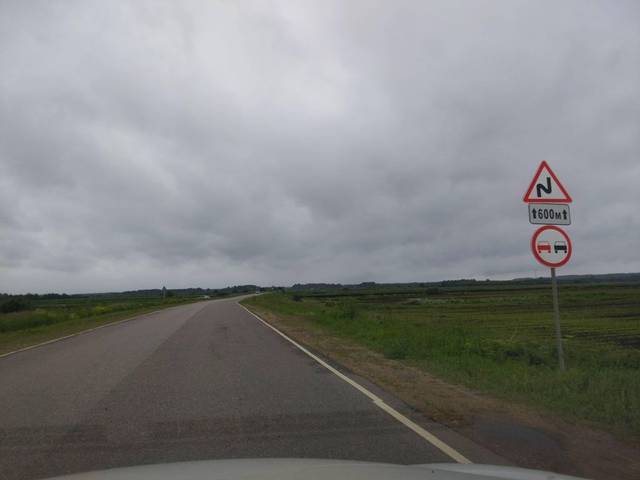
Region: Russia
Coordinates: 56.403, 37.406